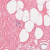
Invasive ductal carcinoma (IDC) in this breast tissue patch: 0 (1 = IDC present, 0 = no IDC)